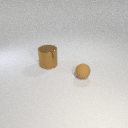
large brown metal cylinder behind small brown rubber sphere